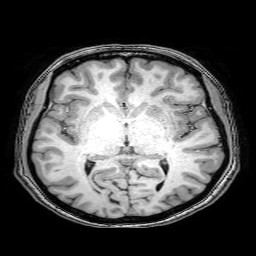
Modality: T1w
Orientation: coronal
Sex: female
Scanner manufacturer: philips
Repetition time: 0.008127 s
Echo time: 0.00373 s